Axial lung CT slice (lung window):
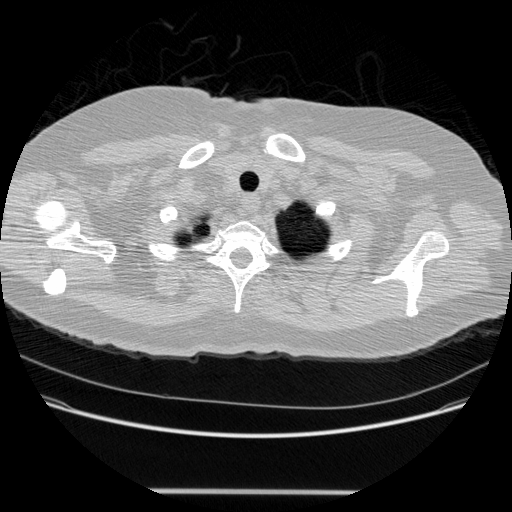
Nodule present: no